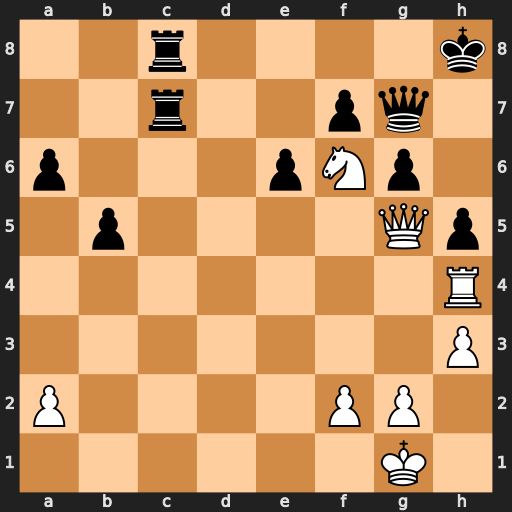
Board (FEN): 2r4k/2r2pq1/p3pNp1/1p4Qp/7R/7P/P4PP1/6K1
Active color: w
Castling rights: -
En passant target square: -
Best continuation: Rxh5+ gxh5 Qxh5+ Qh6 Qxh6#